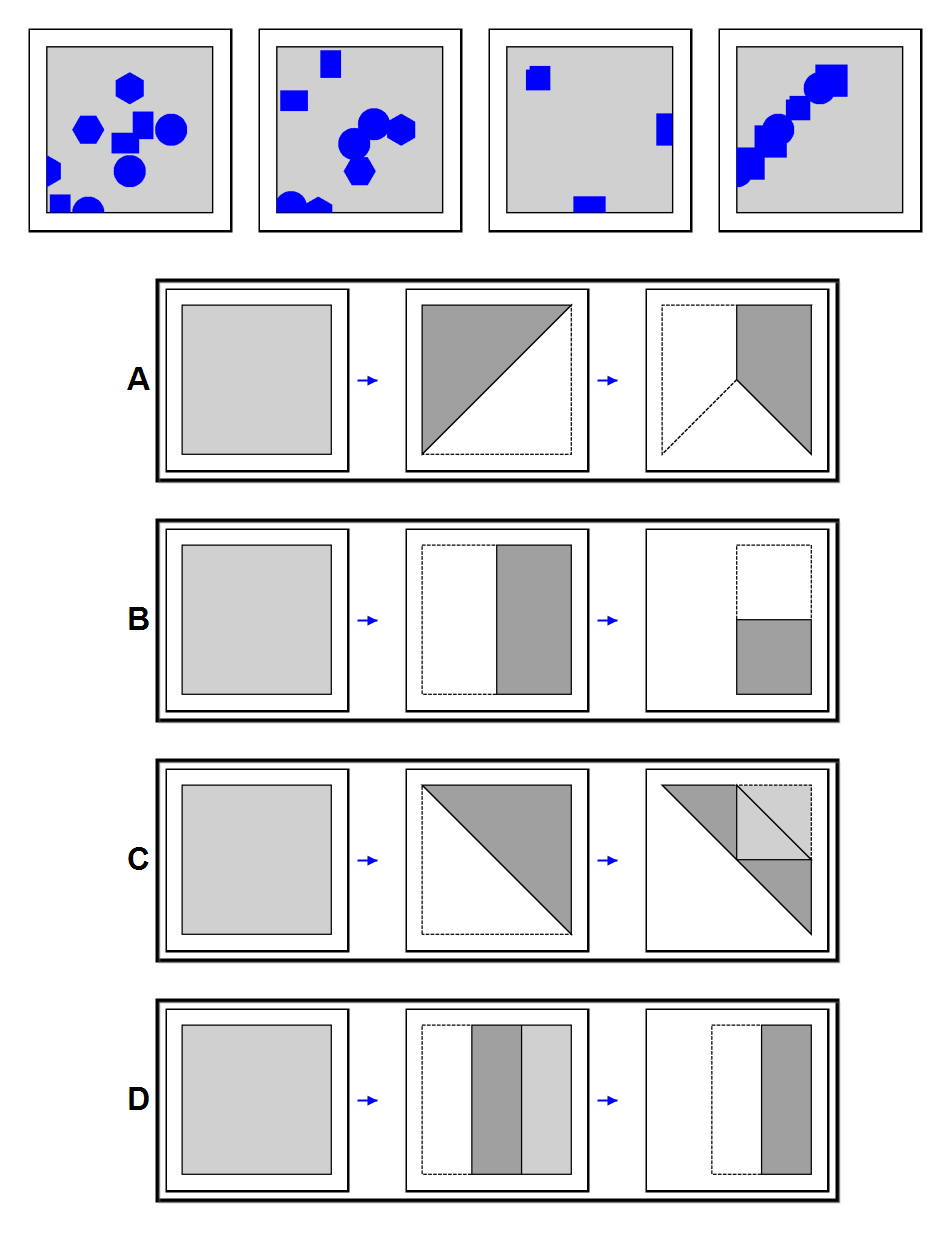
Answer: C